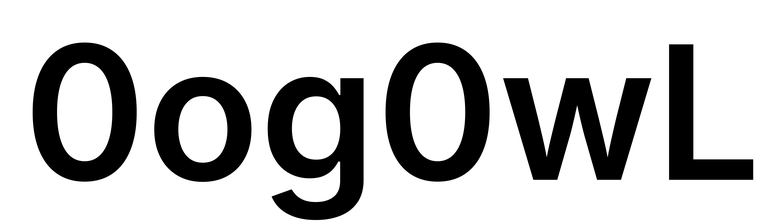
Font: Inter_SemiBold